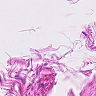
Metastatic tissue present: no